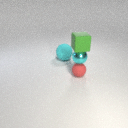
small red rubber sphere in front of large cyan rubber sphere